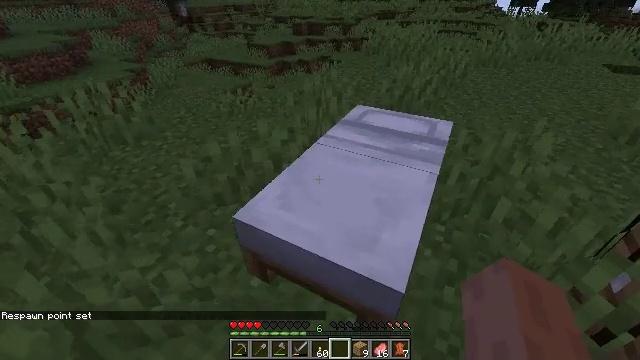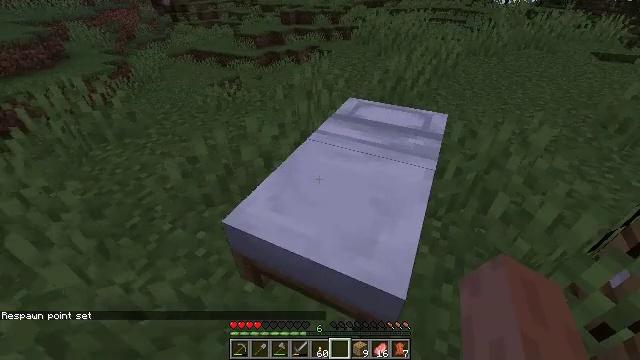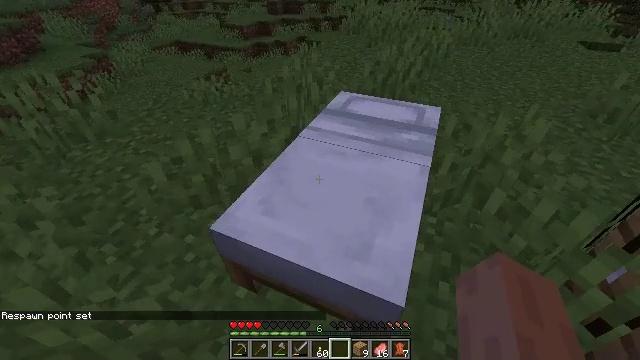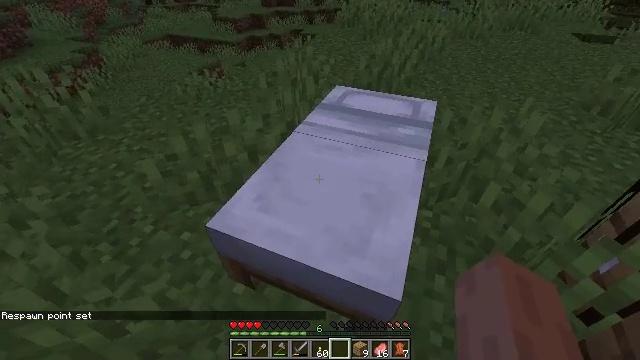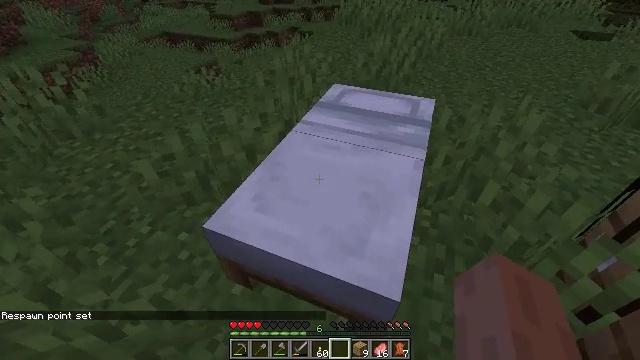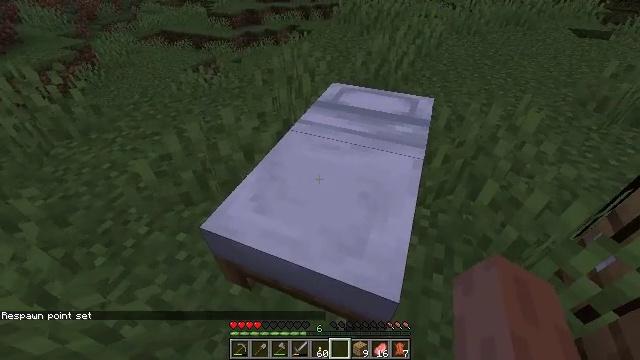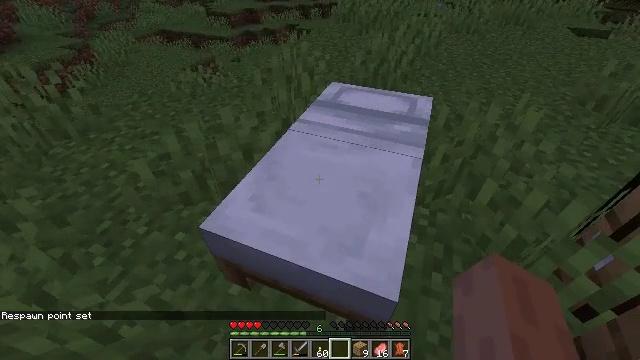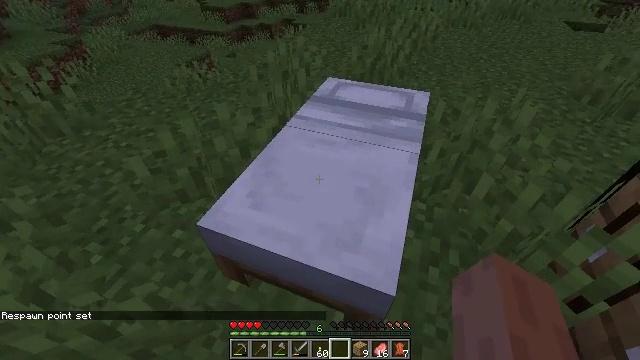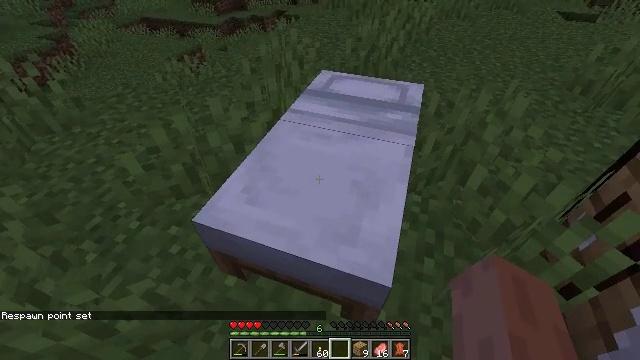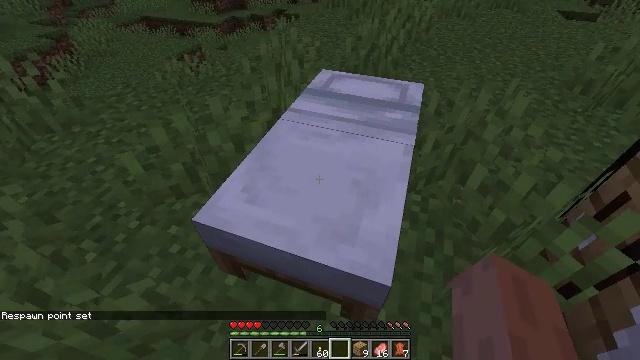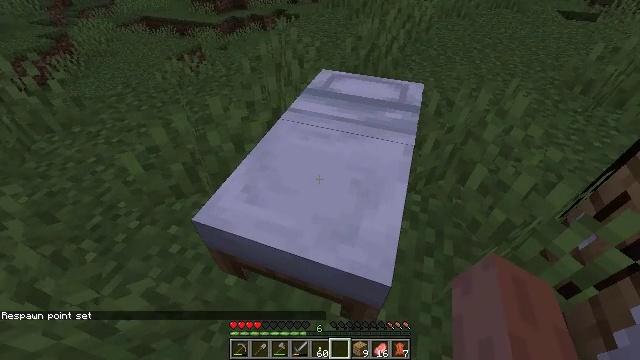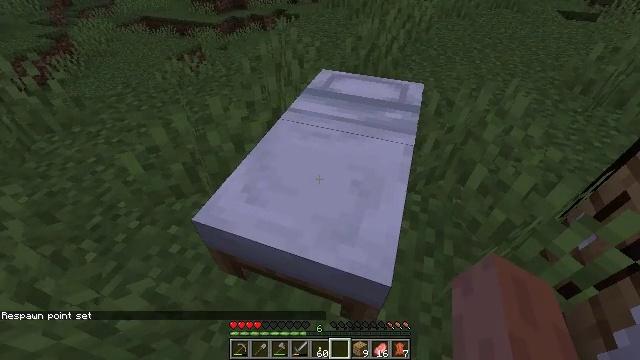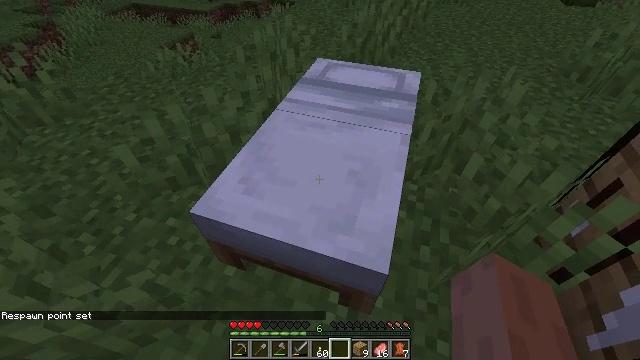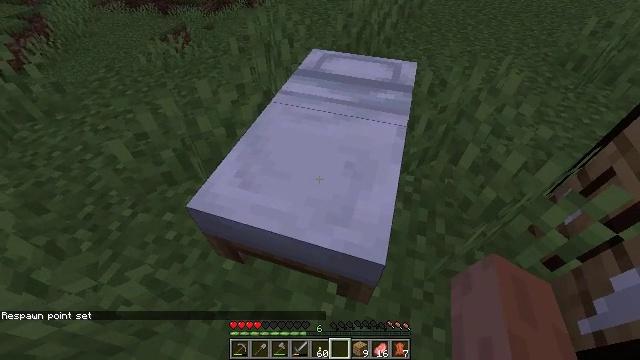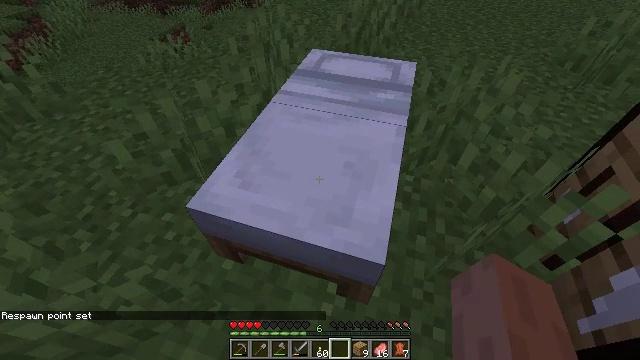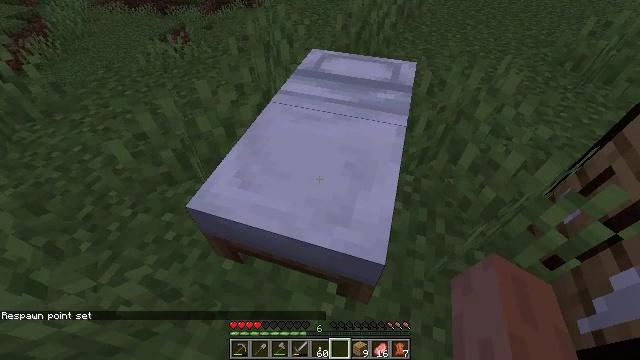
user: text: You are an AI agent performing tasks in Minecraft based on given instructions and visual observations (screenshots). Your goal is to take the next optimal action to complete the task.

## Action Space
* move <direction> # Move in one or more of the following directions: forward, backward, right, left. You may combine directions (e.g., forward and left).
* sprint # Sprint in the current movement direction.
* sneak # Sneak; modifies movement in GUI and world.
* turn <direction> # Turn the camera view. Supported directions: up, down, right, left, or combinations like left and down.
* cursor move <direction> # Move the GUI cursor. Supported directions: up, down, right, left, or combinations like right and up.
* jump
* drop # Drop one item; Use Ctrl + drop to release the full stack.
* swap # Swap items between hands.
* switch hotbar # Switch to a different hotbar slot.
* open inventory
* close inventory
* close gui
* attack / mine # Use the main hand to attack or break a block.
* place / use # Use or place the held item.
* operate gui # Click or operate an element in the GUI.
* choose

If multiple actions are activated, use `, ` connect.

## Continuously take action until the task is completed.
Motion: motion action
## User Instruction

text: Attack the white bed to collect it.
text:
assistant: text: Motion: turn right and down
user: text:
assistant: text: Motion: turn right and down
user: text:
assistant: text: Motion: turn right and down
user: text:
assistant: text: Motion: no_op
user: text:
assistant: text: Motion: no_op
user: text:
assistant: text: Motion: no_op
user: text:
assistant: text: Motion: no_op
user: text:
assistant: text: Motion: turn right and down
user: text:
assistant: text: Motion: no_op
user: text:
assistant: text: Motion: no_op
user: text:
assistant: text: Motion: no_op
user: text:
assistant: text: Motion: turn down
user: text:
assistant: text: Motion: turn right and down
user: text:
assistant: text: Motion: no_op
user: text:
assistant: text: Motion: no_op
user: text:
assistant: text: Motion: no_op
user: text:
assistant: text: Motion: no_op
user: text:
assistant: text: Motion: no_op
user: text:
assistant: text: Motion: no_op
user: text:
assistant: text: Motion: no_op
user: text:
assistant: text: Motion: no_op
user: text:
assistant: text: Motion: no_op
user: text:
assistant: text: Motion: no_op
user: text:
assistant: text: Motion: no_op
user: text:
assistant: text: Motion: no_op
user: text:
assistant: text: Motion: use / place
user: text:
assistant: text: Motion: use / place
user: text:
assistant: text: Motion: use / place
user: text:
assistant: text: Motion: no_op
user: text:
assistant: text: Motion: no_op